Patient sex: M
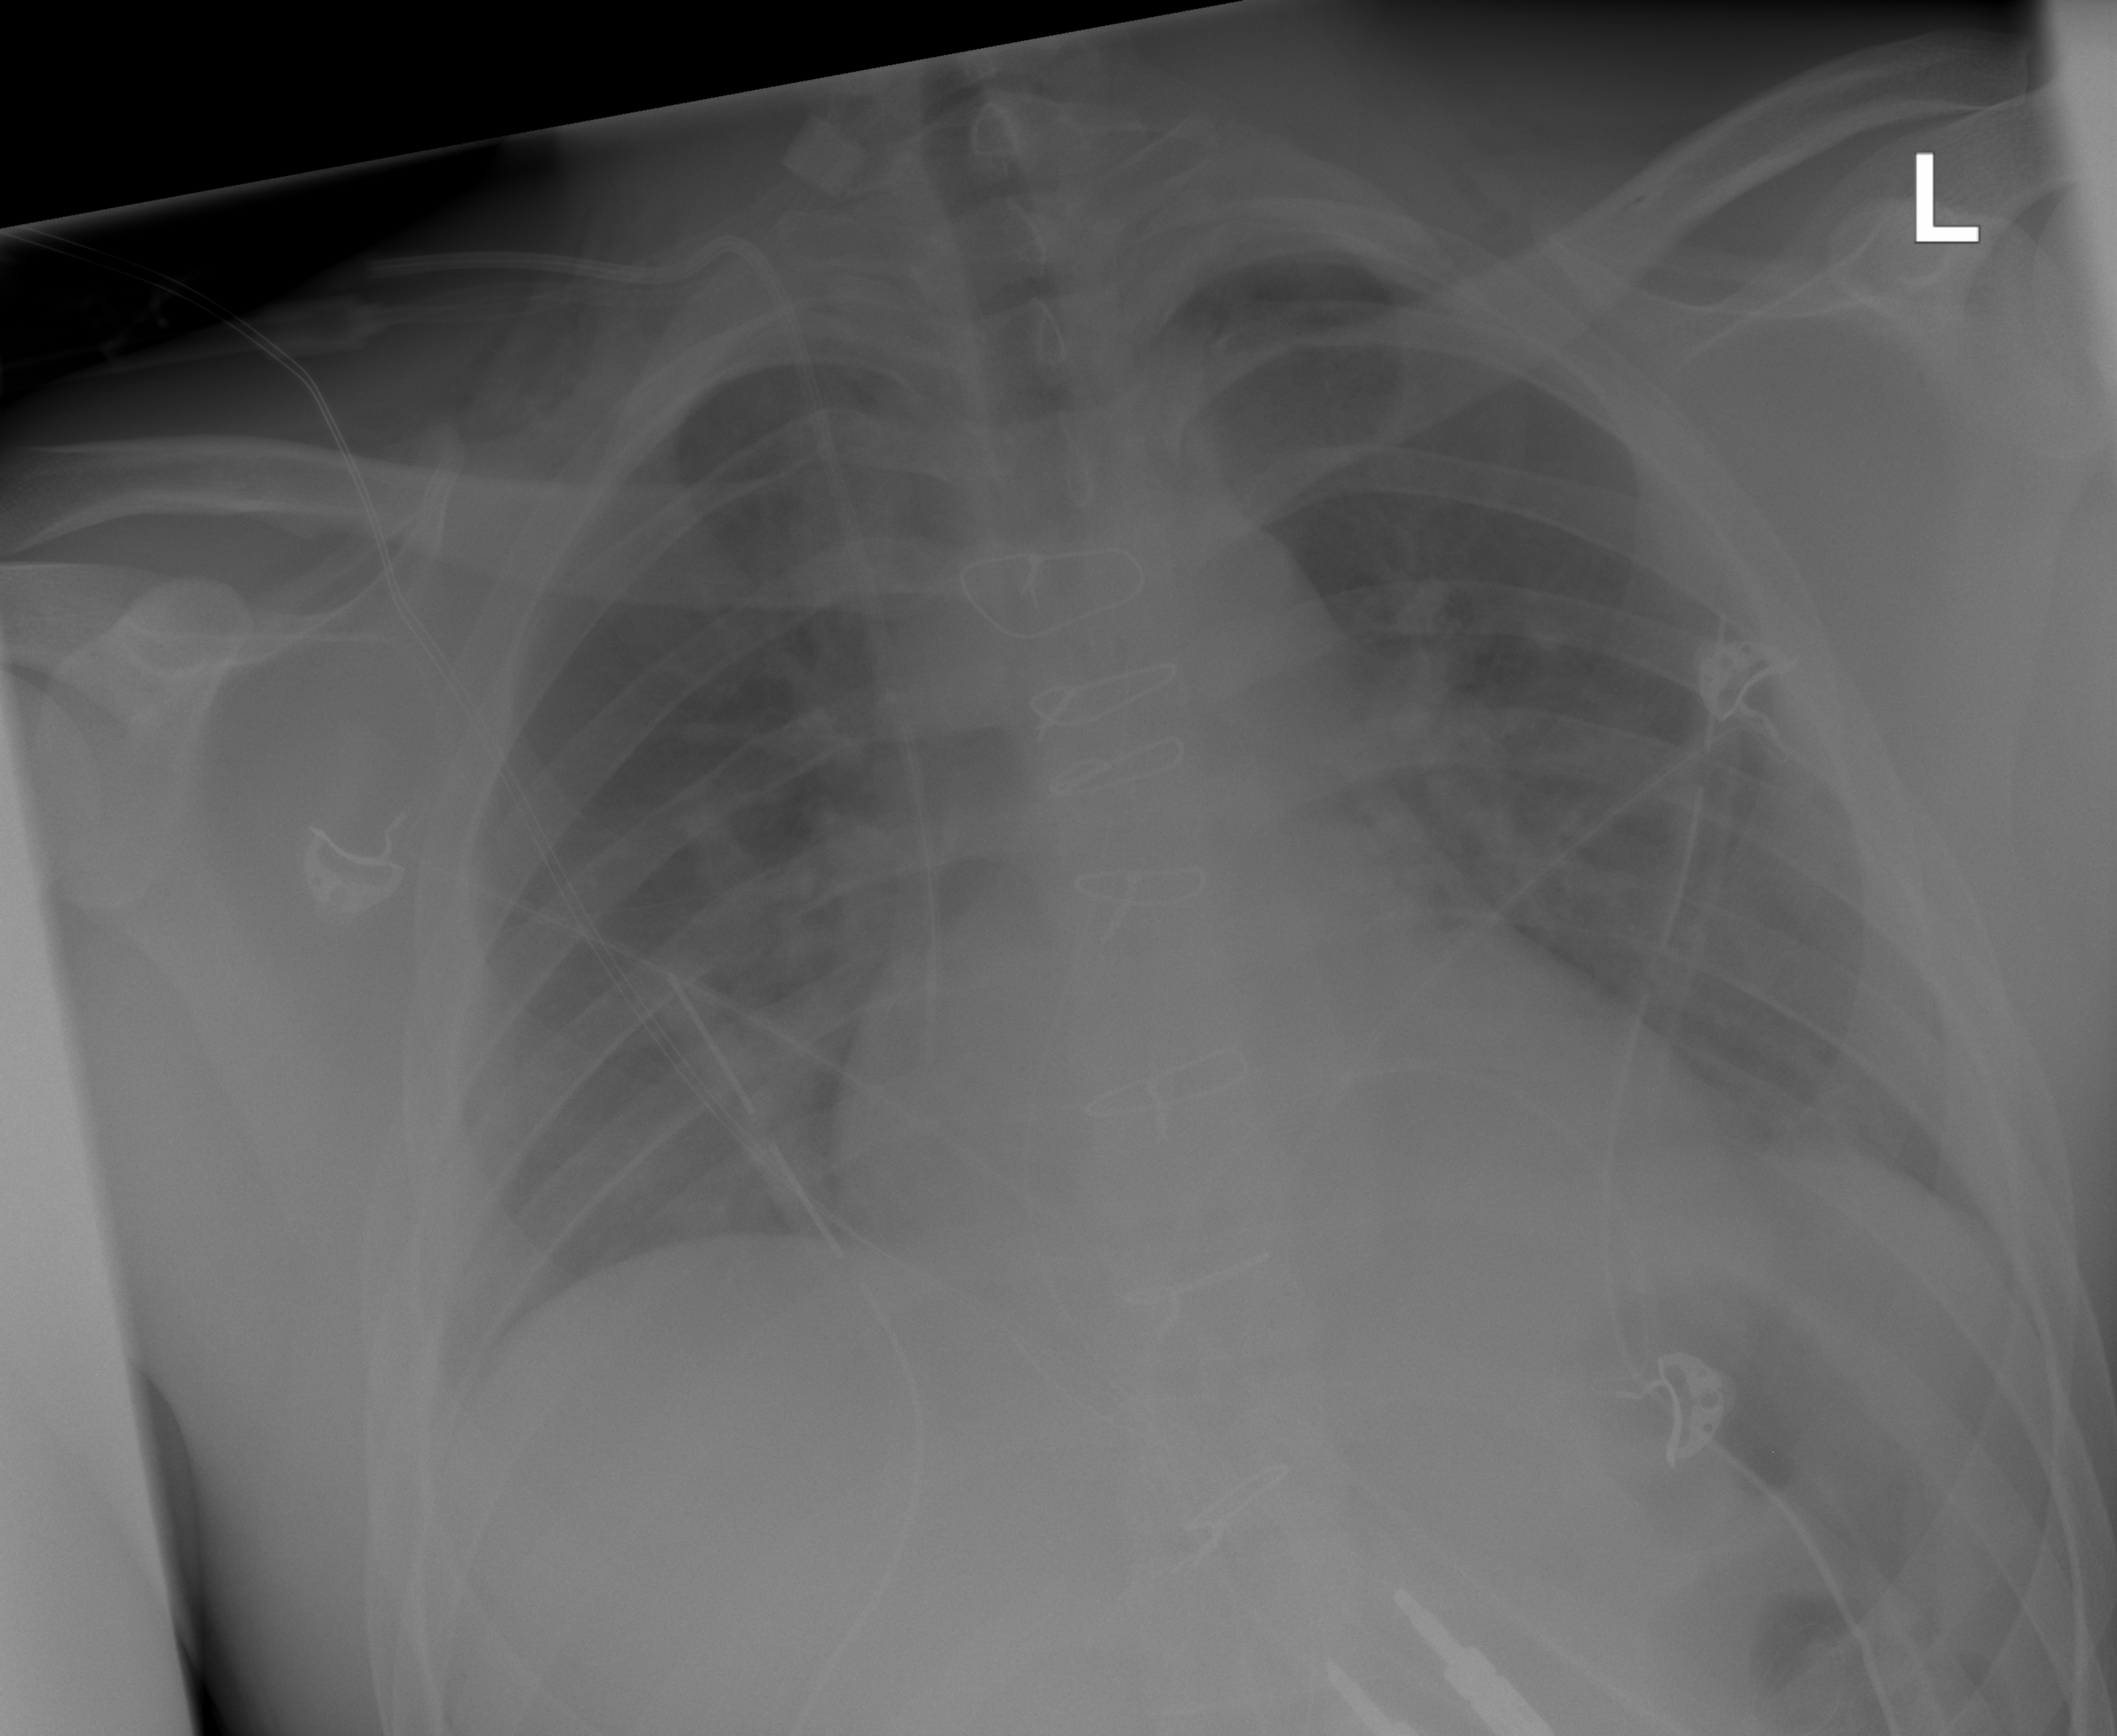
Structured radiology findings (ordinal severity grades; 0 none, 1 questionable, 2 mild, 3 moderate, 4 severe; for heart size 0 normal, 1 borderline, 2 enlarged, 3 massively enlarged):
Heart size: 0
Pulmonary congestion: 1
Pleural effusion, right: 0
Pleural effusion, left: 0
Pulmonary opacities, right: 0
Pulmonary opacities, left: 0
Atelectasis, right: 0
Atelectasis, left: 0